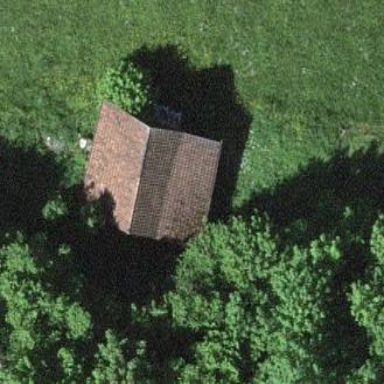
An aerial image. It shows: Barn.